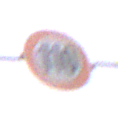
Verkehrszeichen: Geschwindigkeit110
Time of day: MorningAfternoon
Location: Outdoor (Urban)
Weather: Overcast
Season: NotSpecified
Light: Natural